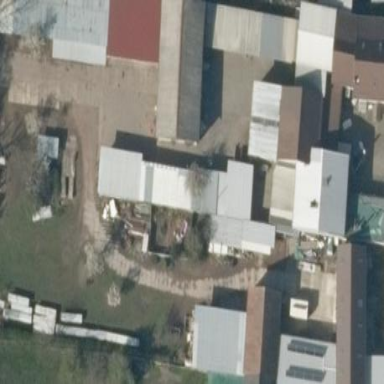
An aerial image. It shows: Restaurant building.